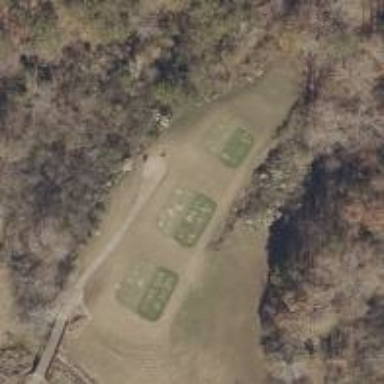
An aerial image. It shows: Path for both roads and golfers.